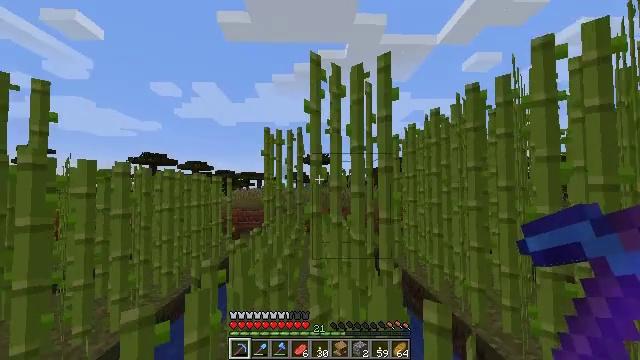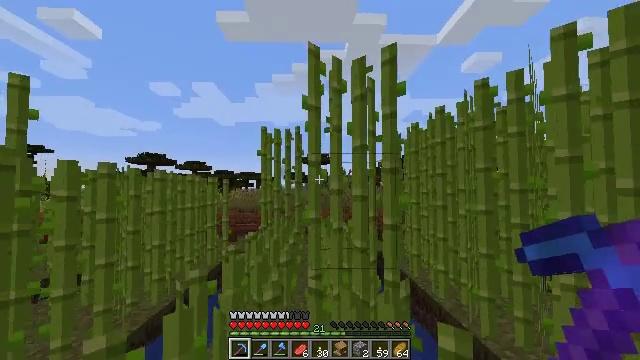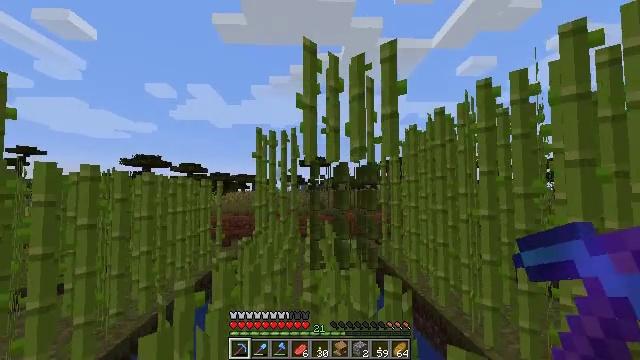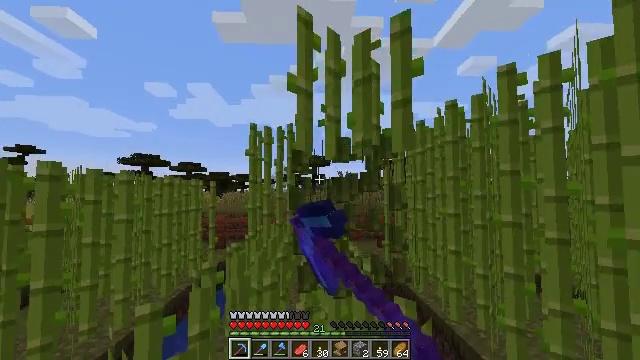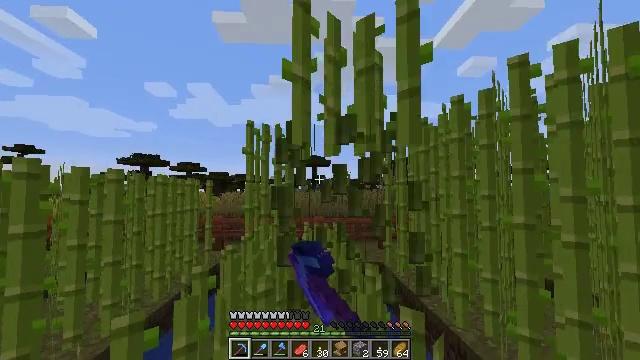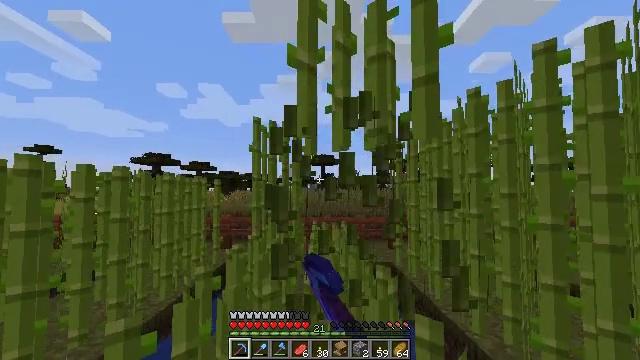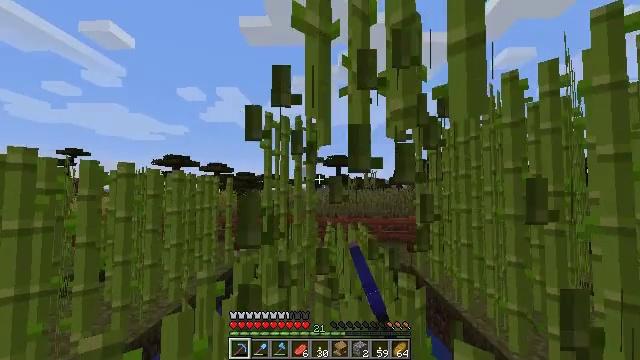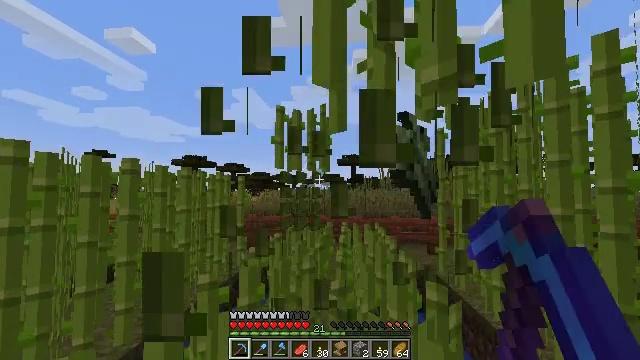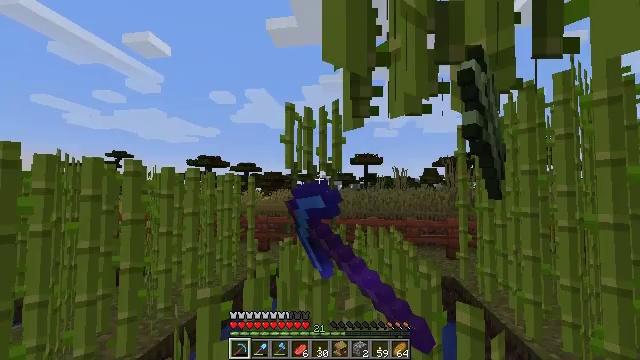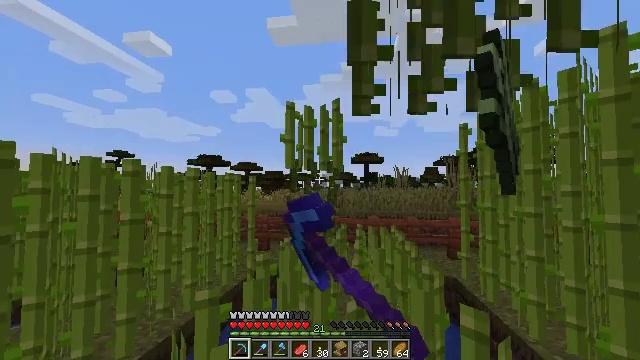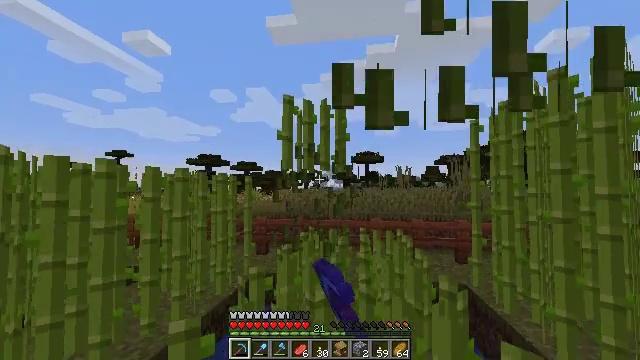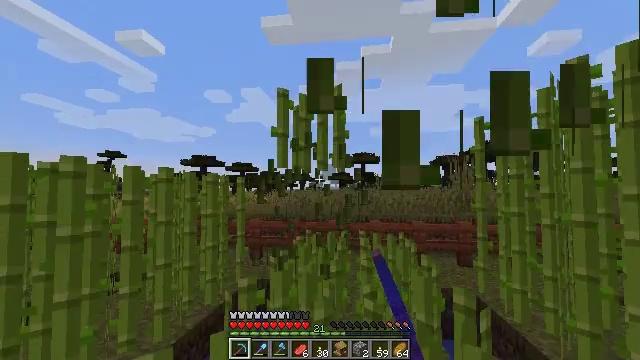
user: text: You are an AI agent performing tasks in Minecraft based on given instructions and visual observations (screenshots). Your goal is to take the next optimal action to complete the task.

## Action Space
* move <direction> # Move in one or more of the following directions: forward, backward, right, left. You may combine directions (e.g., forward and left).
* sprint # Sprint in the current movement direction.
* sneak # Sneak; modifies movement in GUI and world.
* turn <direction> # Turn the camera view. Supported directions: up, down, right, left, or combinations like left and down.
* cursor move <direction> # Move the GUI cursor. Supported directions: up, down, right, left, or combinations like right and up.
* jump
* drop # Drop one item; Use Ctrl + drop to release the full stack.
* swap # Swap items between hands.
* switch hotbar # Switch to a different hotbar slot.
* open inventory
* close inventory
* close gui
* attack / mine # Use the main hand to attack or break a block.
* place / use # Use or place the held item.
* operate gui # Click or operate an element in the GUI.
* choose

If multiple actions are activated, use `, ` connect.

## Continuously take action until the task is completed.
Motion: motion action
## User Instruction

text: Cut down the sugar cane stalks.
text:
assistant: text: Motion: move forward
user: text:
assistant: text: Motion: move forward, attack / mine
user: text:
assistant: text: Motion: move forward, attack / mine
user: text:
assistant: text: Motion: move forward, attack / mine
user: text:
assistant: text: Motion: move forward, turn left, attack / mine
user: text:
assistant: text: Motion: move forward, turn left, attack / mine
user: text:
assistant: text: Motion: move forward, turn left, attack / mine
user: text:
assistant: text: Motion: move forward, turn left, attack / mine
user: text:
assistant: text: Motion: move forward, attack / mine
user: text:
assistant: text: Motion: move forward, attack / mine
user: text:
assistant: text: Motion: move forward, attack / mine
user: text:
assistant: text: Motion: attack / mine